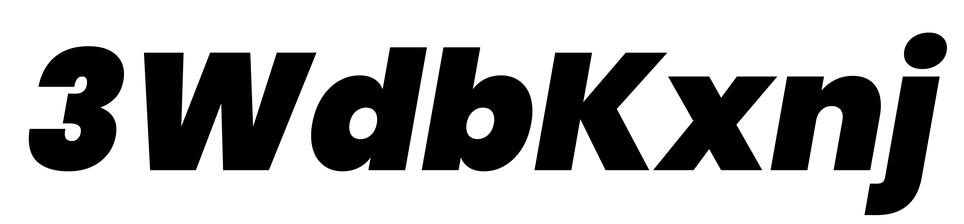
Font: Poppins-BlackItalic